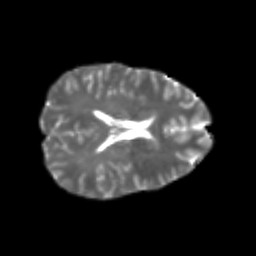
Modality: T2w
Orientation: axial
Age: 22
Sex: female
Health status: healthy
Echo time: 0.074 s